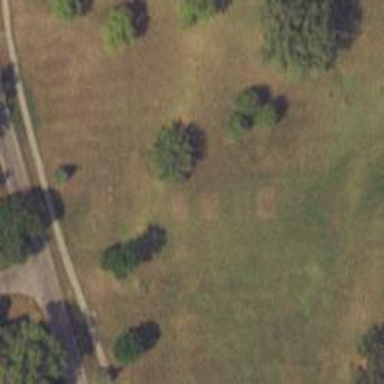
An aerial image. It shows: Disc golf tee area.